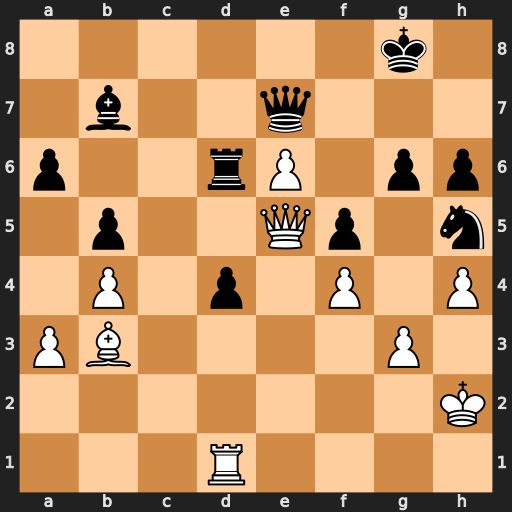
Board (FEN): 6k1/1b2q3/p2rP1pp/1p2Qp1n/1P1p1P1P/PB4P1/7K/3R4
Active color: w
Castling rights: -
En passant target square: -
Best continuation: Qxd6 Qxd6 e7+